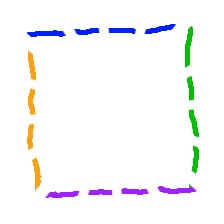
Shape: square